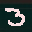
Label: 3